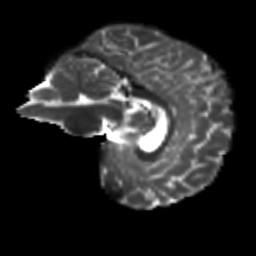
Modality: T2w
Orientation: sagittal
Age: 26
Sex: male
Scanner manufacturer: siemens
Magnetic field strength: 3 T
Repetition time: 8.6 s
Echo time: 0.095 s